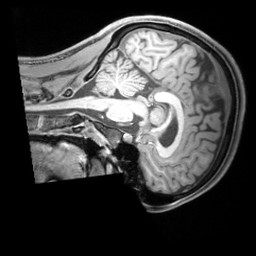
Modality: T1w
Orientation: sagittal
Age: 24
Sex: female
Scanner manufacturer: siemens
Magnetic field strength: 3 T
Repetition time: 1.97 s
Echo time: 0.00206 s